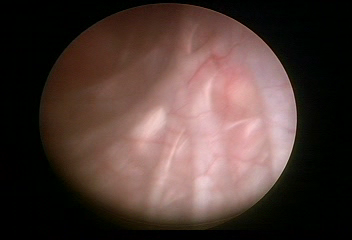
Modality: WLC
Class: Normal mucosa
Bladder cancer association: No